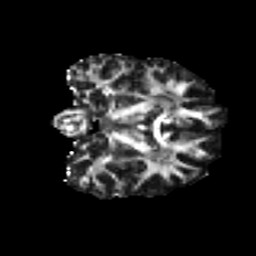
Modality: FA
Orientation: coronal
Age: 42
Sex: female
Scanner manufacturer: ge
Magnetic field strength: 3 T
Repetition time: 7.8 s
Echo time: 0.0606 s